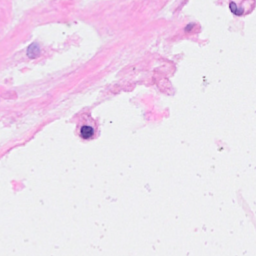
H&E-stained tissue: Breast